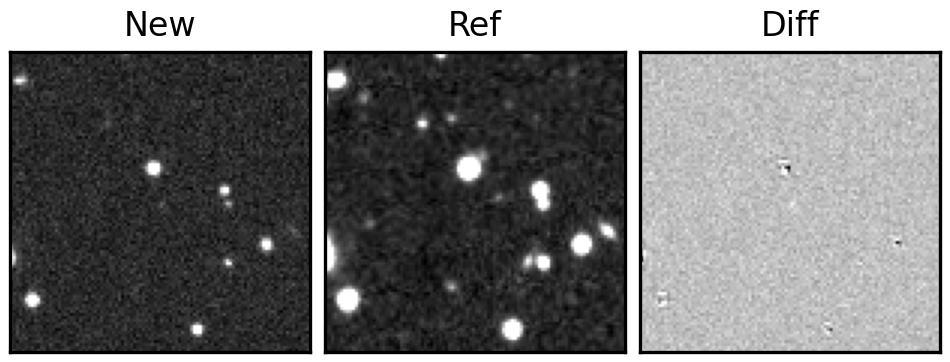
Label: real